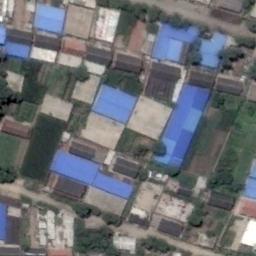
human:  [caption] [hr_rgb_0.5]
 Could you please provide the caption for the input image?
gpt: Many houses of different shapes and sizes are in the industrial area .

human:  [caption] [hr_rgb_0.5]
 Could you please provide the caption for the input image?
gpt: Neatly planned factories and roads in an industrial area with good greening .

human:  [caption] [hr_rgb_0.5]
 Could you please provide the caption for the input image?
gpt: The industrial area has lots of neatly arranged workshops of different colors and some green areas .

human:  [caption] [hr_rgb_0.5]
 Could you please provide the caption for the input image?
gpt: The houses in the industrial area are very monochromatic .

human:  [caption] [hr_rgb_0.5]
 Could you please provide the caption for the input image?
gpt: There are some blue buildings and green trees on the industrial area .